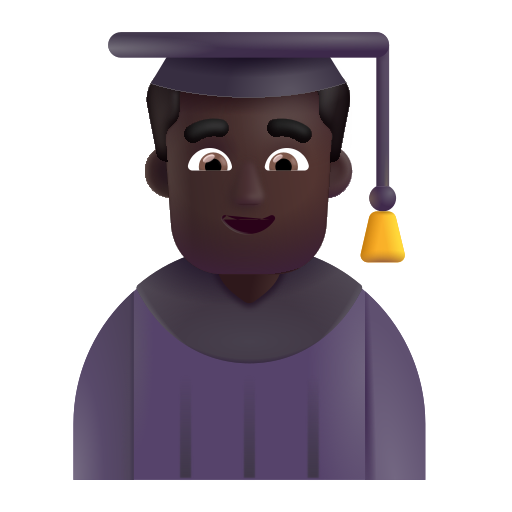
man student color dark